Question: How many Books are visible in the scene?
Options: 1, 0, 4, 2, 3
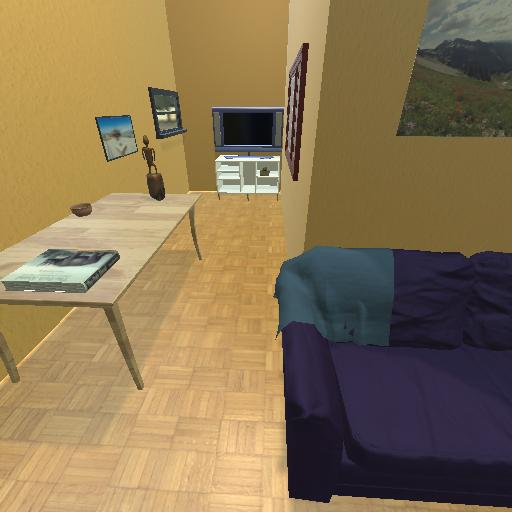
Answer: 1